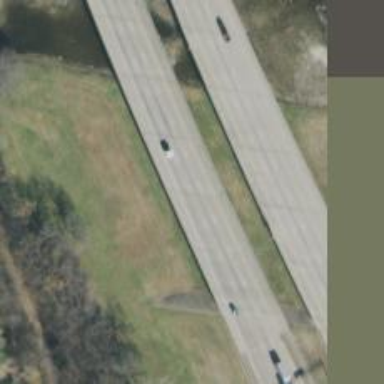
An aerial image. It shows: Bridge over motorway.